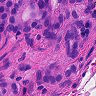
Metastatic tissue present: yes